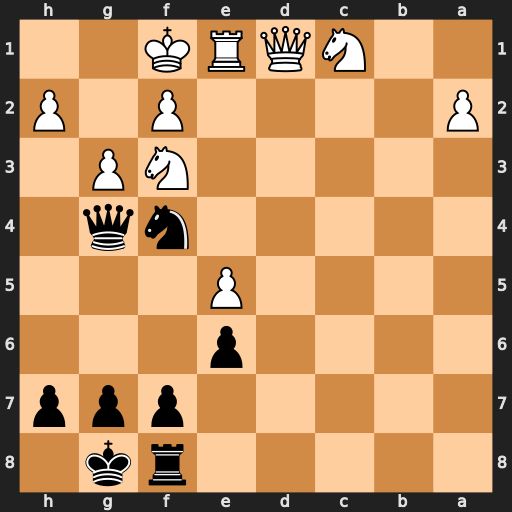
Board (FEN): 5rk1/5ppp/4p3/4P3/5nq1/5NP1/P4P1P/2NQRK2
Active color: b
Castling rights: -
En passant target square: -
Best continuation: Qh3+ Kg1 Qg2#